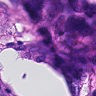
Metastatic tissue present: yes